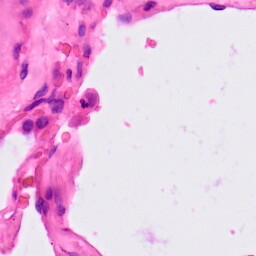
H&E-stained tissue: Lung